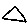
Label: triangle